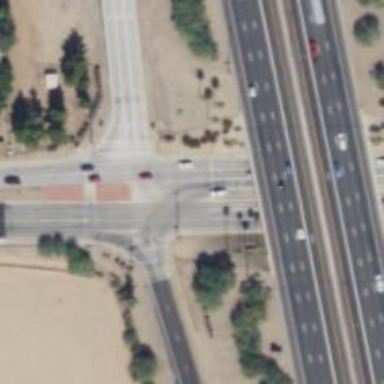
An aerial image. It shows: Footway with marked crossing lines.